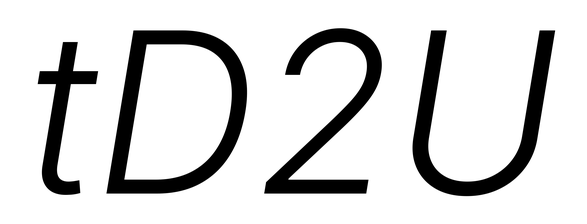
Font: Inter-Italic_Light_Italic